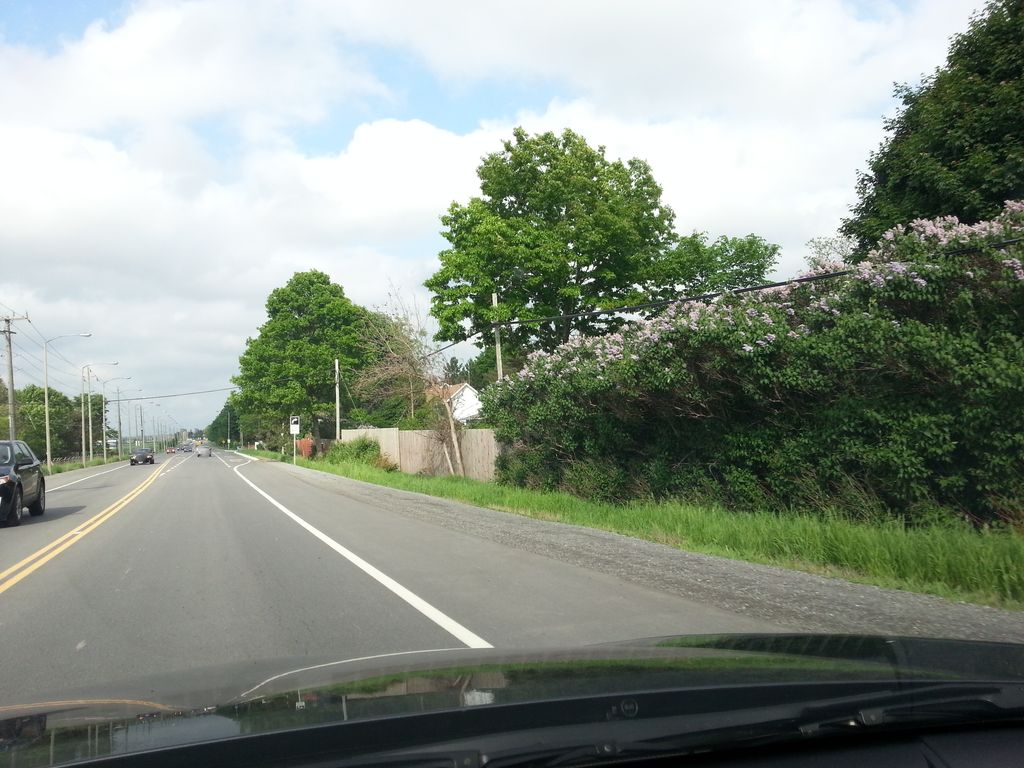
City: ottawa-gatineau